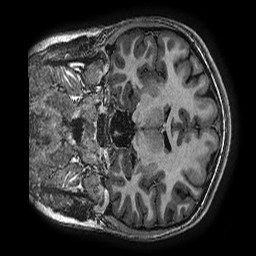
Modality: T1w
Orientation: coronal
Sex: female
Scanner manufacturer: ge
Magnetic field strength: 3 T
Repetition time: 0.007644 s
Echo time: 0.003468 s